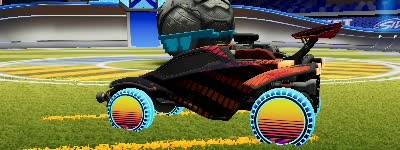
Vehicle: octane